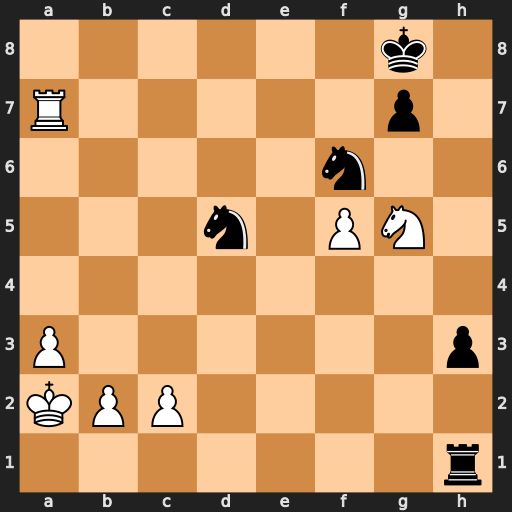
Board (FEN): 6k1/R5p1/5n2/3n1PN1/8/P6p/KPP5/7r
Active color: w
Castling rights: -
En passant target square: -
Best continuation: Ra8+ Ne8 Rxe8#